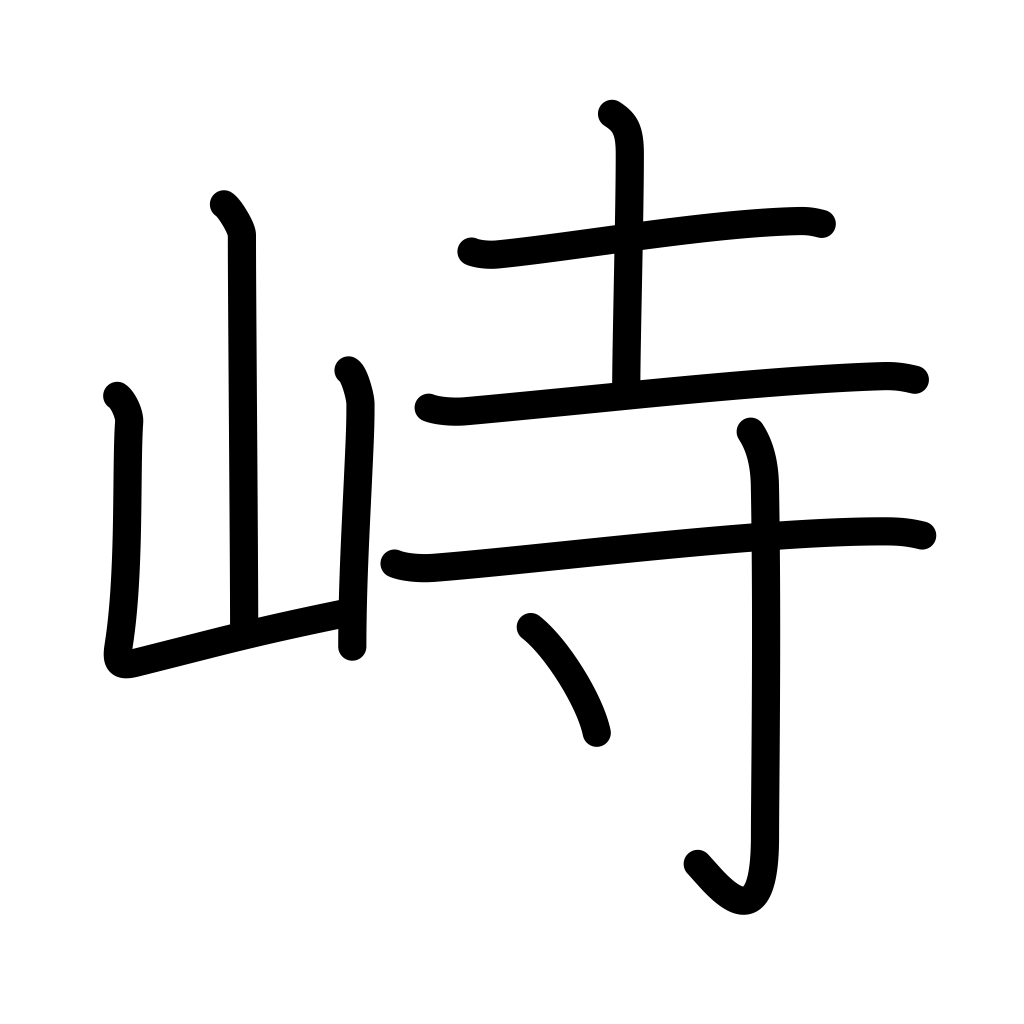
Meaning: tower, soar